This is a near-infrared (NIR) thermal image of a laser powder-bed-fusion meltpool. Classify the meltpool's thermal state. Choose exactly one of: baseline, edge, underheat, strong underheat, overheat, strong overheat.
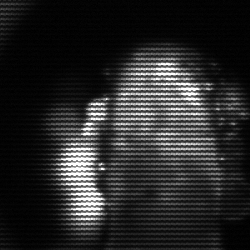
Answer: strong underheat